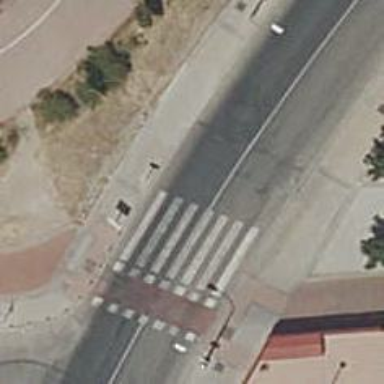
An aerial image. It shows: Marked crossing on the road.